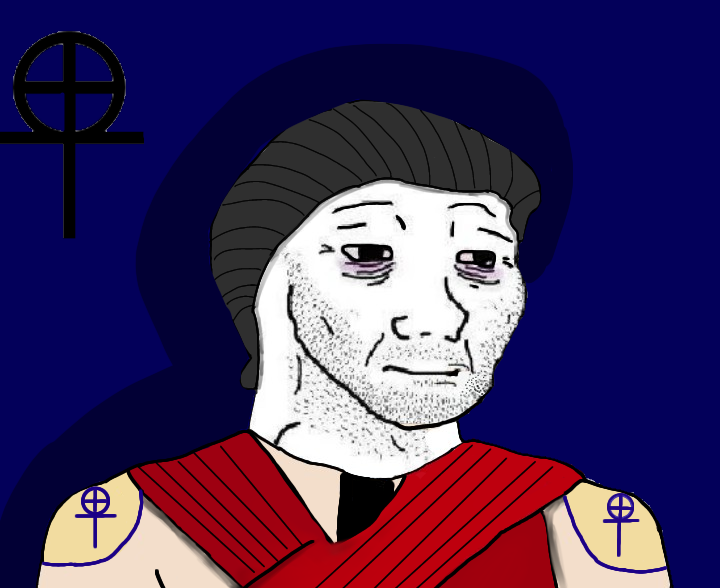
Label: 5_Doomer